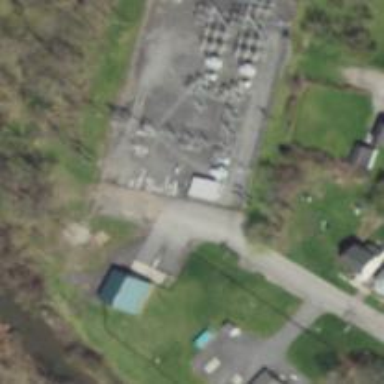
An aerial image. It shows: Generator is pictured.